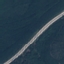
Land use / land cover class: Highway